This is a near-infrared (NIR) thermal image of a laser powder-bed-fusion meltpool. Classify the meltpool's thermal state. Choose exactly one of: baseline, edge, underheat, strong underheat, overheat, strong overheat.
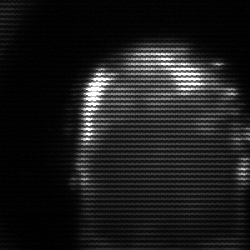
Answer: baseline